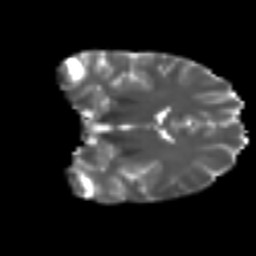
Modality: T2w
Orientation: coronal
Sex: female
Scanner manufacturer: ge
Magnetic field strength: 3 T
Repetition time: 7 s
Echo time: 0.08 s